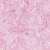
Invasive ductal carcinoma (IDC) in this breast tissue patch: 0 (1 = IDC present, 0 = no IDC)